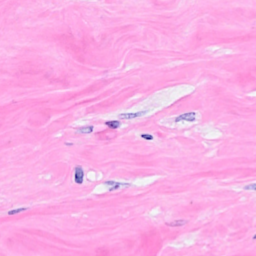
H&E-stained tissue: Breast